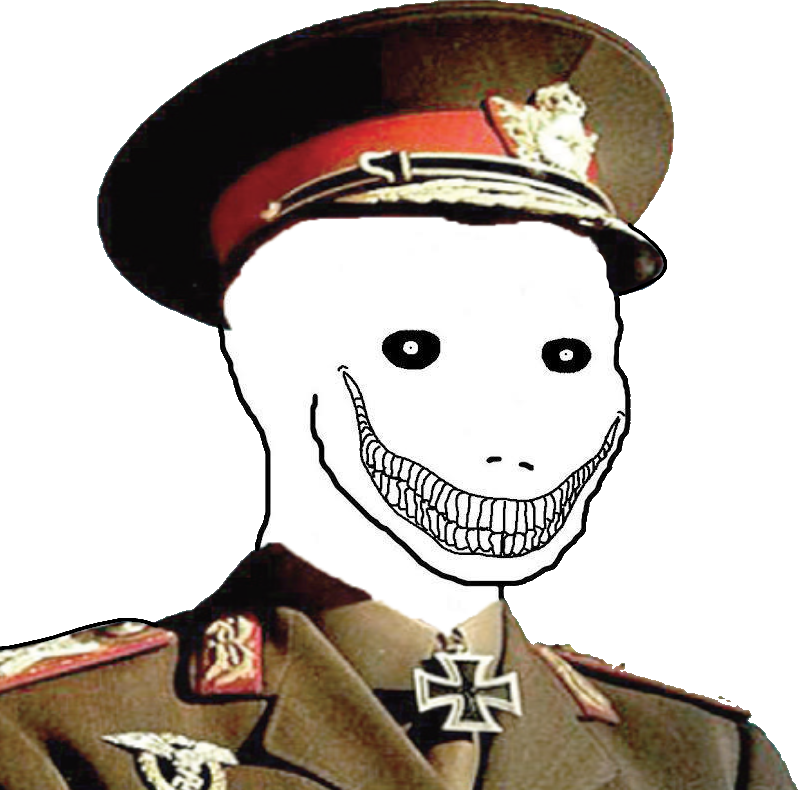
Label: 5_Oomer